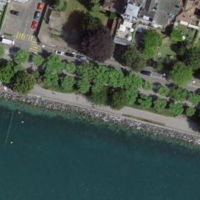
EUNIS habitat code: 14
Species observed at this site:
Cosmos bipinnatus
Cygnus olor
Prunus lusitanica
Carpinus betulus
Corylus avellana
Bellis perennis
Ostrya carpinifolia